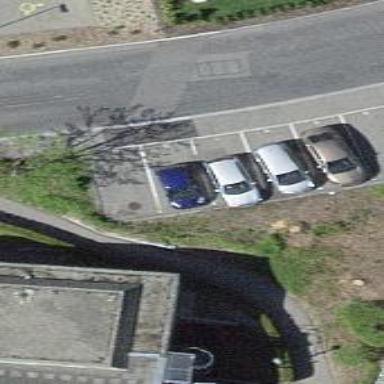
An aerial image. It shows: Parking area with surface.